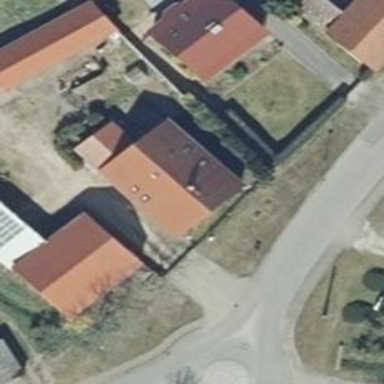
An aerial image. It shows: Simple house.